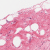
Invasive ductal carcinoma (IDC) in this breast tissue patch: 0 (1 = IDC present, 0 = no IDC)